Question: I've checked other topics on stack overflow and done the same changes. Apple docs doesn't seem to have anything I've missed either.
Copied from my plist file:
'''
<?xml version="1.0" encoding="UTF-8"?>
<!DOCTYPE plist PUBLIC "-//Apple//DTD PLIST 1.0//EN" "http://www.apple.com/DTDs/PropertyList-1.0.dtd">
<plist version="1.0">
<dict>
...
<key>NSLocationUsageDescription</key>
<string>Used for finding users in your area. &quot;Stealth mode&quot; can be used if you would like not users to see your location on the map</string>
<key>NSLocationWhenInUseUsageDescription</key>
<string>Used for finding users in your area. &quot;Stealth mode&quot; can be used if you would like not users to see your location on the map</string>
...
</dict>
</plist>
'''
My code:
'''
+(AsyncBackgroundUpdateManager*)getInstance
{
if (instance == nil)
{
instance = [[AsyncBackgroundUpdateManager alloc] init];
}
return instance;
}
-(id)init
{
if (instance != nil)
{
NSLog(@"WARNING: You should not call init on an AsyncBackgroundUpdateManager, you should use the static "getInstance" method.@");
}
self = [super init];
if (self)
{
if ([CLLocationManager locationServicesEnabled])
{
if (locManager == nil)
{
locManager = [[CLLocationManager alloc] init];
}
locManager.delegate = self;
locManager.desiredAccuracy = kCLLocationAccuracyHundredMeters;
locManager.distanceFilter = 100;//Meters
}
else
{
NSLog(@"Location not enabled");
}
}
return self;
}
// -------------------------------------------------------------
// Controlling updating process
// -------------------------------------------------------------
-(void)start
{
//Get locations permission
if ([locManager respondsToSelector:@selector(requestWhenInUseAuthorization)]) {
[locManager requestWhenInUseAuthorization];
switch ([CLLocationManager authorizationStatus]) {
case kCLAuthorizationStatusDenied:
NSLog(@"Location services are not allowed");
break;
case kCLAuthorizationStatusNotDetermined:
NSLog(@"Location services are undecided");
break;
case kCLAuthorizationStatusAuthorizedWhenInUse:
case kCLAuthorizationStatusAuthorized:
NSLog(@"Location services are allowed");
break;
case kCLAuthorizationStatusRestricted:
NSLog(@"Location services restricted?");
break;
}
}
[locManager startUpdatingLocation];
theTimer = [NSTimer scheduledTimerWithTimeInterval:120 target:self selector:@selector(doUpdate) userInfo:nil repeats:YES];
}
'''
Called by line:
'''
[[AsyncBackgroundUpdateManager getInstance] start];
'''
I've verified that the location manager is initialized via a breakpointing on the the alloc/init line.
I've verified that requestWhenInUseAuthorization is called by breakpointing on that line.
I'm never prompted for location services, and a breakpoint in did update location is never called.
In my device's settings, my app doesn't appear to request permissions for location.
This is outputed: Location services are undecided
From the comments:
The start method is called in the main thread
The device I'm running it on has location services enabled, and is running ios 8. This worked prior to ios 8.
When executing the code provided by user IOS in a new testing view controller I get the same results. Here is a screenshot to show that the call is being called. (I stepped the debugger to that line, starting where you can see the breakpoint)

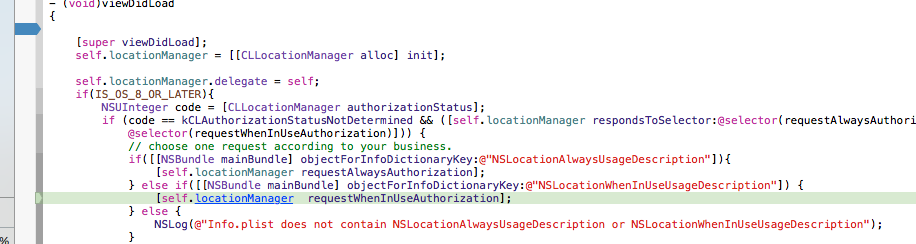
Answer: My project has an InfoPlist.strings file.
This is in addition to the normal AppName-Info.plist file.
Entering the keys into the normal plist file does nothing, though it caused me to pass the test provided by user IOS, and other users. I had to enter the keys into the InfoPlist.strings file.
After a quick look at apple docs: <URL>
It seems that the InfoPlist.strings file is part of normalization. You have multiple versions of the same file based on language. As apple says:
> The routines that look up key values in the Info.plist file take the
user's language preferences into account and return the localized
version of the key (from the appropriate InfoPlist.strings file) when
one exists. If a localized version of a key does not exist, the
routines return the value stored in the Info.plist file.
So, it does not seem to me as if this functionality is working the way I understand based on what that says...
But, regardless, adding the keys to both my Info.plist and my InfoPlist.strings file seems to fix the problem.
It looks like I am incorrect in terms of the behavior I am experiencing.
My InfoPlist.strings file contained an old key:
'''
<key>NSLocationUsageDescription</key>
<string>Used for finding users in your area. &quot;Stealth mode&quot; can be used if you would like not users to see your location on the map</string>
'''
Adding both keys caused it to error, and removing both keys while having them in the original Info.plist file fixed it.
My compiler seems to have issues on my mac. On another project, a class wasn't compiled correctly with it's parent class. I built and rebuilt over and over again, and I had no idea why the class wasn't showing as a subclass of it's parent as it should have. Cleaning the project, and rebuilding fixed it.
This issue may have been related to that.